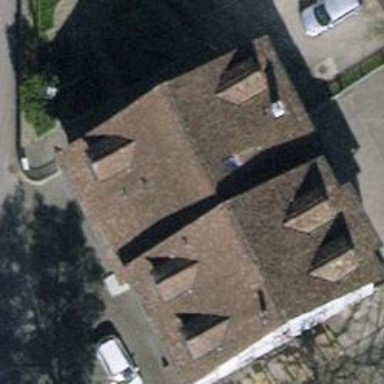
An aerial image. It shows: School building with tile roof.